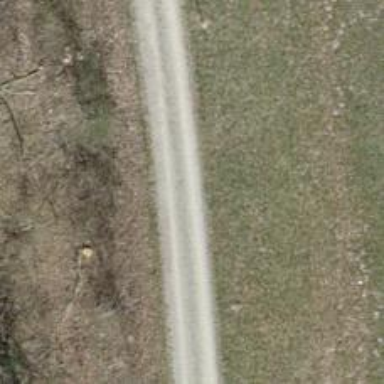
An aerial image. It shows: Pebblestone track with grade2 tracktype.